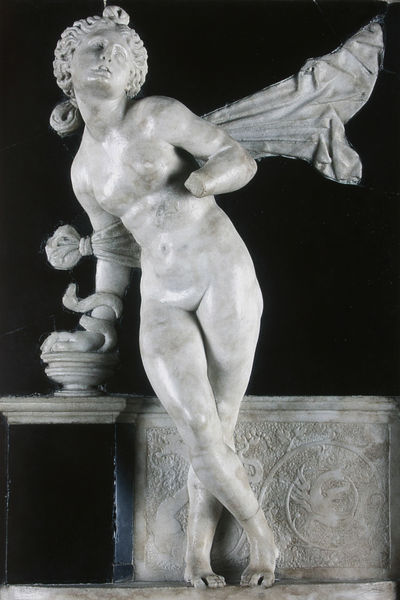
Titel: Der Tod Kleopatras
Künstler: Giammaria Mosca
Standort: Rennes
Institution: Musée des Beaux-Arts
Schlagwörter: akt, flügel, hand, kopf, körper, mann, nackt, schatten, umhang, weiß, mädchen, brust, busen, frau, frisur, grau, licht, marmor, schwarz, säule, tisch, blick, dame, schleier, tuch, ornament, arm, augen, falten, gesicht, knoten, schale, schüssel, sockel, stehen, stein, tod, tot, bildnis, blicken, hände, figur, gewand, haare, mantel, stehend, stoff, kind, klassizismus, locken, engel, krug, putte, skulptur, statue, beine, relief, topf, bein, brüste, füße, mauer, hocker, angst, flattern, weiblich, büste, glanz, nabel, bauch, plastik, podest, junge, bauchnabel, geschlecht, scham, zehen, foto, truhe, gefäß, antike, knabe, fuss, selbstmord, barfuß, schlange, kiste, mythologie, statuette, ranke, kaputt, kraushaar, sterben, schmerz, historismus, königin, orakel, libelle, gips, kleopatra, schlagen, psyche, behälter, biss, römisch, riss, bildhauer, sterbend, skultpur, marmot, weiblicher akt, überkreuz, handlos, natter, gift, todf, kreuzen, fehlend, nase mund, föügel, cleopatra, fehlt, freitod, gebissen, giftschlange, handbruch, shlange, fehlende hand, nasenlöscher, barfunabel, keine hand